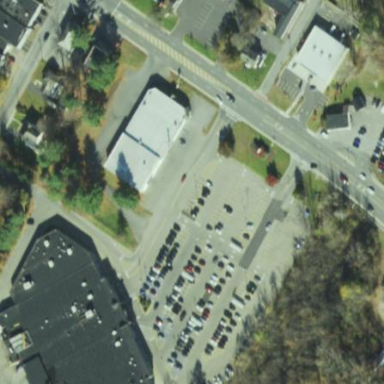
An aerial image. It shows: Retail area.